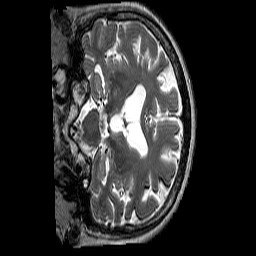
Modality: T2w
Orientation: coronal
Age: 74
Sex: female
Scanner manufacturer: siemens
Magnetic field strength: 3 T
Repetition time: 3.2 s
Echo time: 0.213 s